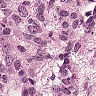
Metastatic tissue present: yes